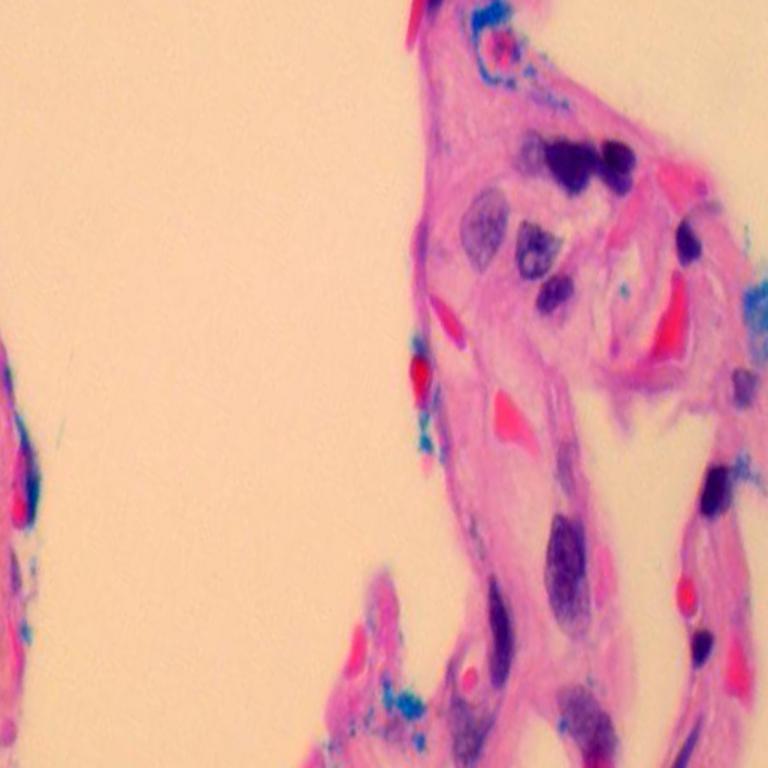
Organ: lung
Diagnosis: benign